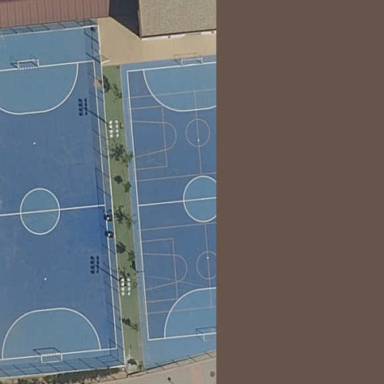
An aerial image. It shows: Multi-sport pitch on leisure land.